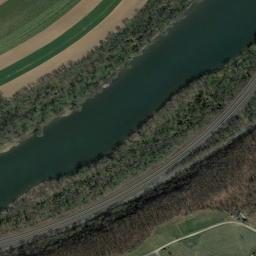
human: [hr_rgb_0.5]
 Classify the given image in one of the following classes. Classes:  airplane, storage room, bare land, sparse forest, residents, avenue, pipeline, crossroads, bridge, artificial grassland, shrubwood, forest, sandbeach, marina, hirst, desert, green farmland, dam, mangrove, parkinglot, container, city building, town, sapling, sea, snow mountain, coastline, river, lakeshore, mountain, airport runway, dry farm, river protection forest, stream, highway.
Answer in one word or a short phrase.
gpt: river